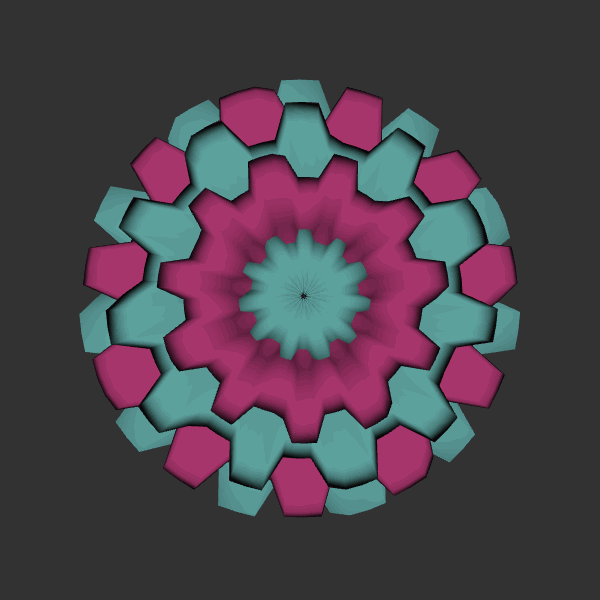
Background: dark